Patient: sex M, age 76
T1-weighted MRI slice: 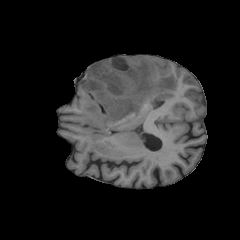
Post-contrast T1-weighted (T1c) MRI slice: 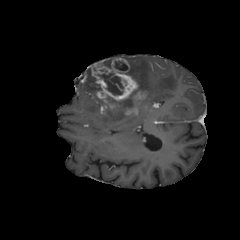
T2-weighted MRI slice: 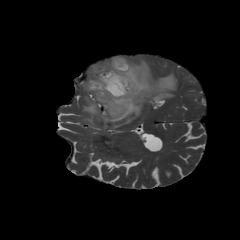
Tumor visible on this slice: yes
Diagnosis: Glioblastoma, IDH-wildtype
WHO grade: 4